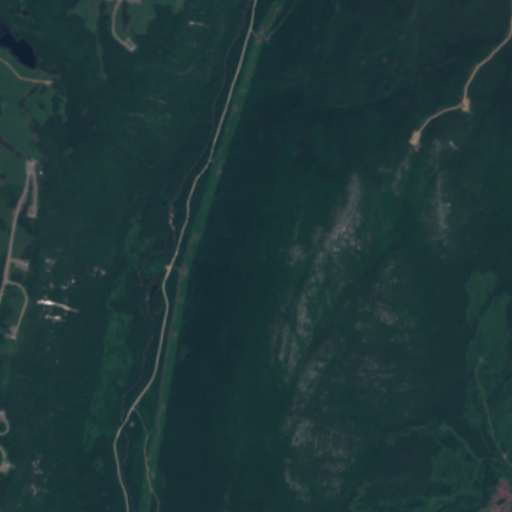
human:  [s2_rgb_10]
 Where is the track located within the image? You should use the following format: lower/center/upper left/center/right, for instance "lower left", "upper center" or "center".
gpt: There is no track in the image.